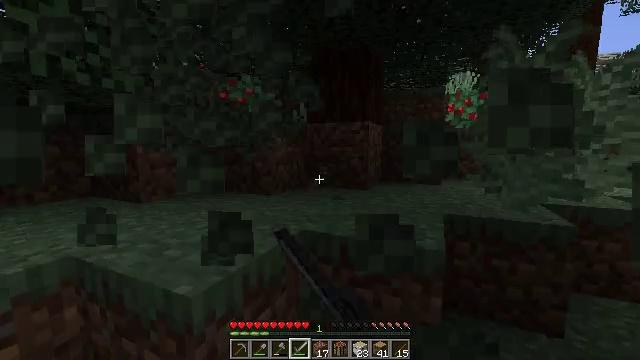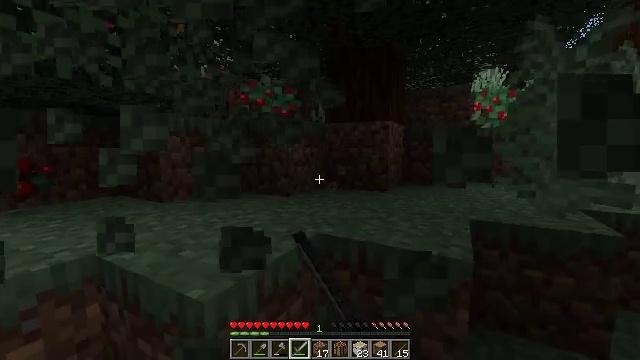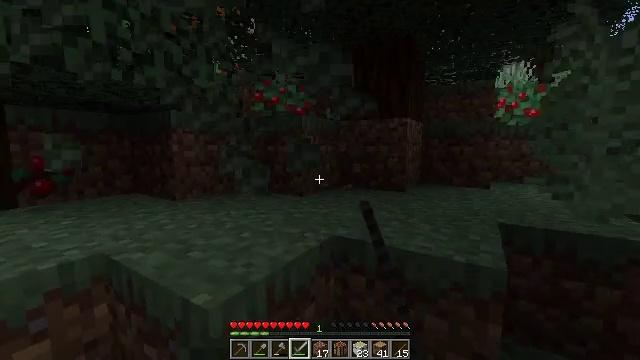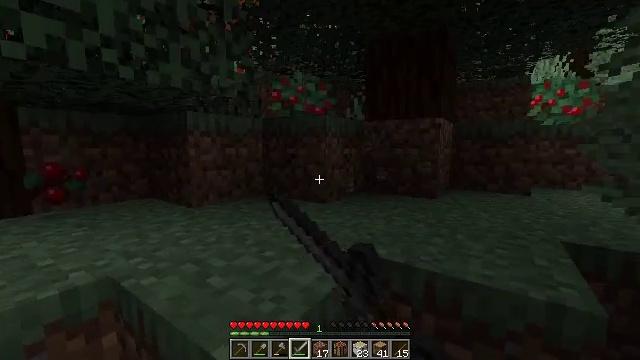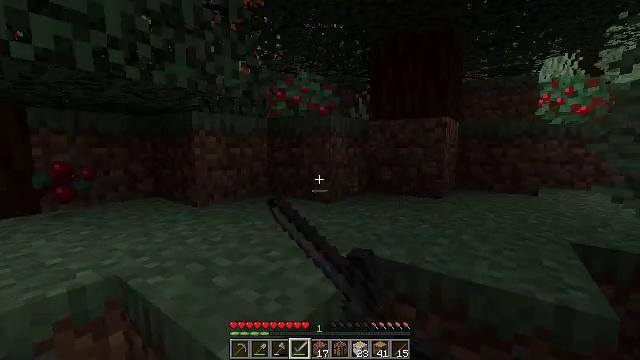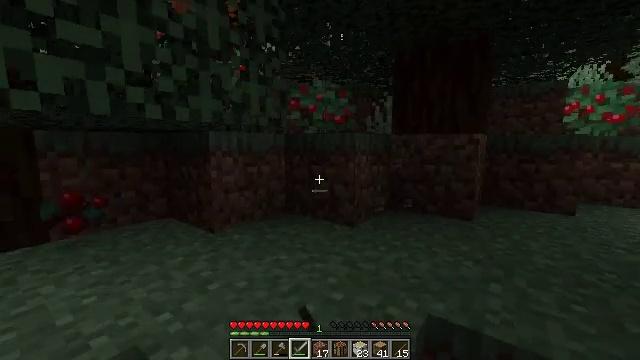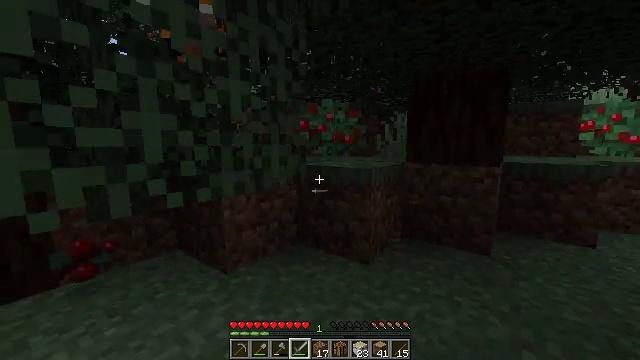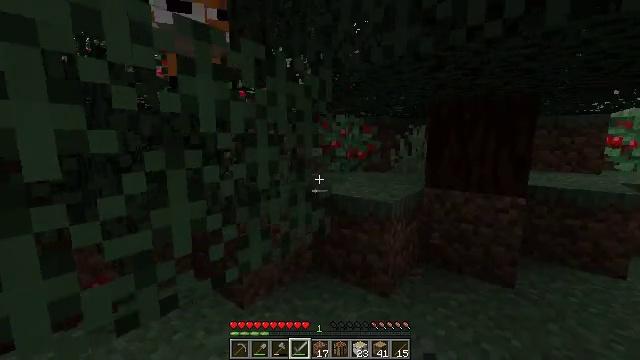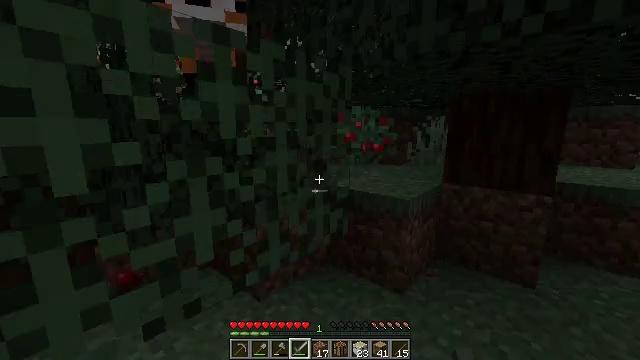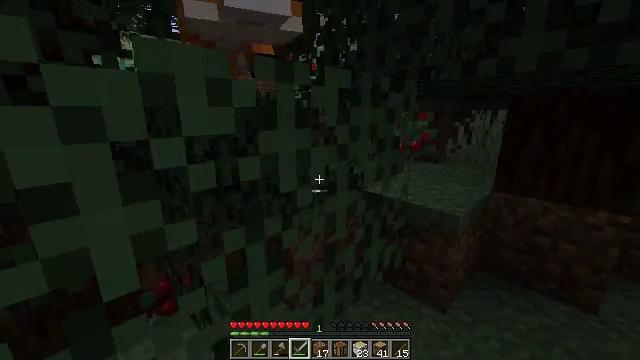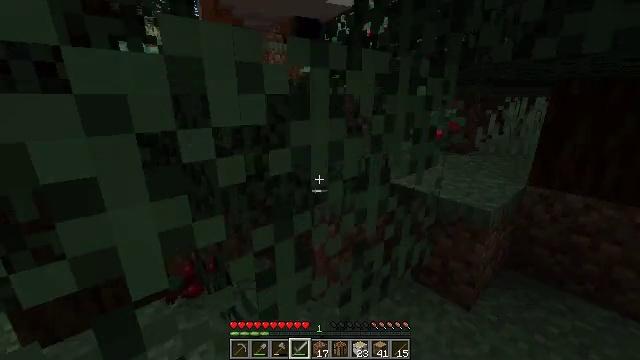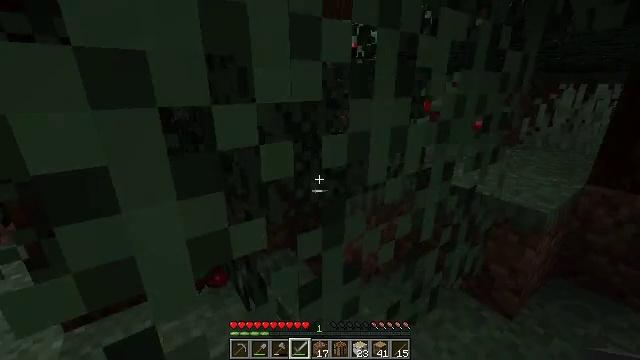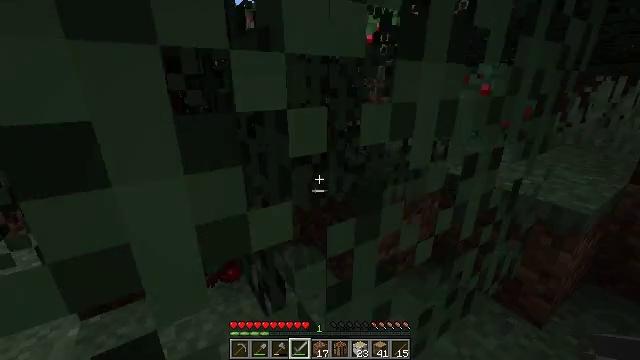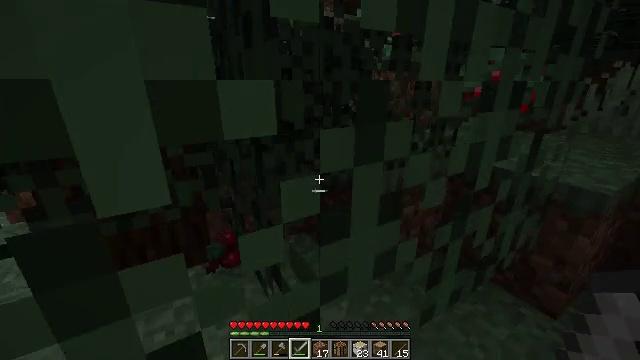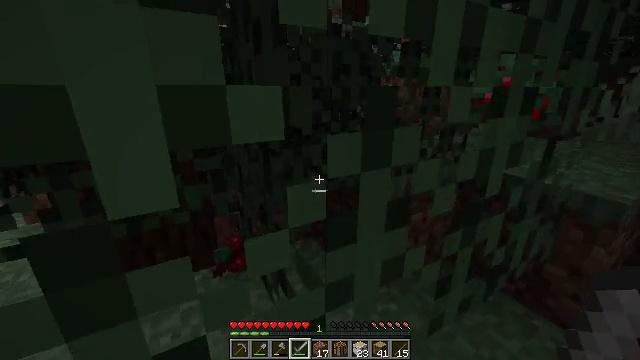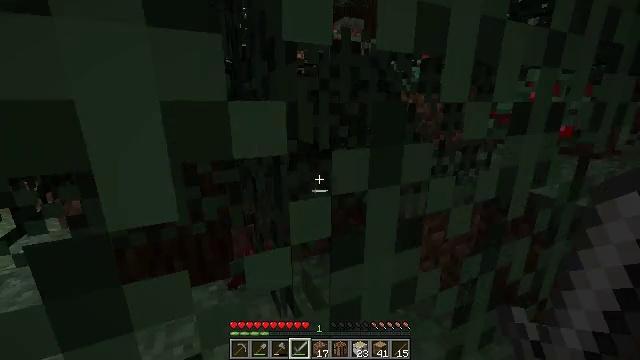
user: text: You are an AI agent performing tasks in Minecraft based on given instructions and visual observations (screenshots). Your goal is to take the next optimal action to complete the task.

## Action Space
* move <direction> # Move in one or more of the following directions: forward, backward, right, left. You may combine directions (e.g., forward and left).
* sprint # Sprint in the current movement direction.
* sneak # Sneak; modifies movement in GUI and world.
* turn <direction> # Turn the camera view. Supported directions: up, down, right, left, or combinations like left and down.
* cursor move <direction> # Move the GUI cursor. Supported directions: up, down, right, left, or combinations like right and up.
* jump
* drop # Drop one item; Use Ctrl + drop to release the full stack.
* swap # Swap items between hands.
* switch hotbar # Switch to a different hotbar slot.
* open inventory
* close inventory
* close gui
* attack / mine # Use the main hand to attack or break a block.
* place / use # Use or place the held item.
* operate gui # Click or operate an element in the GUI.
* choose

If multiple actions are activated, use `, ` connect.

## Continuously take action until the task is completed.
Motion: motion action
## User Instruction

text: Break the spruce leaves to clear the area.
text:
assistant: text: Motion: move forward and move left, turn left, attack / mine
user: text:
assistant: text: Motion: move forward and move left, turn left, attack / mine
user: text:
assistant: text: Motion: move forward and move left, turn left, attack / mine
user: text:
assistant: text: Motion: move forward and move left
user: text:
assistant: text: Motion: move forward and move left, jump
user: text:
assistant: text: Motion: move forward and move left, jump
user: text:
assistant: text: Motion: move forward and move left, turn left, jump
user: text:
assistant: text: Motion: move forward and move left, turn left and down, jump
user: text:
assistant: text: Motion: move forward and move left, turn left and down, jump
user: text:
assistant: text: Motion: move forward and move left, turn left and down, jump
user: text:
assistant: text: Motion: move forward and move left, turn left and down
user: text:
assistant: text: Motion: move forward and move left, turn left
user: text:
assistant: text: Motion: move forward, turn left
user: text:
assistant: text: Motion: turn left and up
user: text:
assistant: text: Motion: turn left and up
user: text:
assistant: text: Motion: turn left and up
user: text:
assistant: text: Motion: turn up, attack / mine
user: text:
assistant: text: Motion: turn up, attack / mine
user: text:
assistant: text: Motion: turn up, attack / mine
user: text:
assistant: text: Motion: attack / mine
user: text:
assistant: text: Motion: attack / mine
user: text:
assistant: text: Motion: turn left, attack / mine
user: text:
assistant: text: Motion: attack / mine
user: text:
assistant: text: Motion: turn left, attack / mine
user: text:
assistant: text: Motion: attack / mine
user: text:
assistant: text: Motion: attack / mine
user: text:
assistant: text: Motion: attack / mine
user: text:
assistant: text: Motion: attack / mine
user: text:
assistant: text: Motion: turn right and down, attack / mine
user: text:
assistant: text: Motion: attack / mine